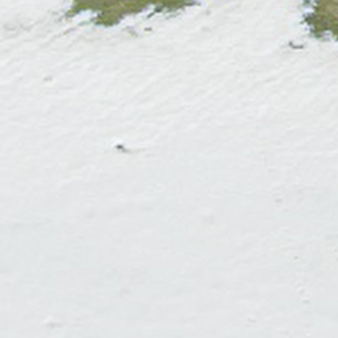
Label: other